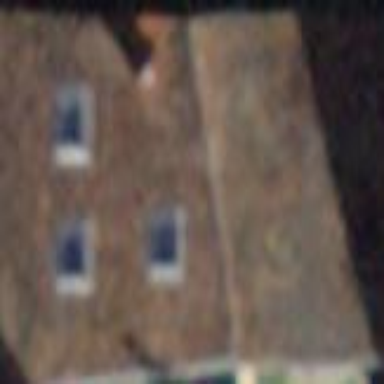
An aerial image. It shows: Simple house.